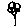
Label: flower